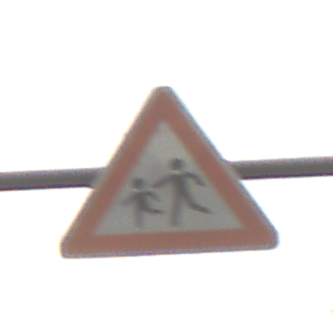
Verkehrszeichen: KinderRechts
Umgebung: Outdoor, Nature
Tageszeit: MorningAfternoon
Wetter: Overcast
Licht: Natural
Jahreszeit: NotSpecified
Kontrast: LowContrast